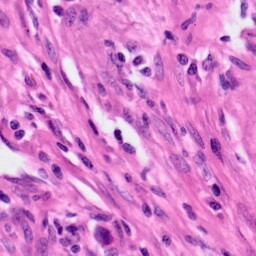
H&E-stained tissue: Lung